Aerial crown-view tile of a tropical tree (Barro Colorado Island, Panama), acquired 20241112:
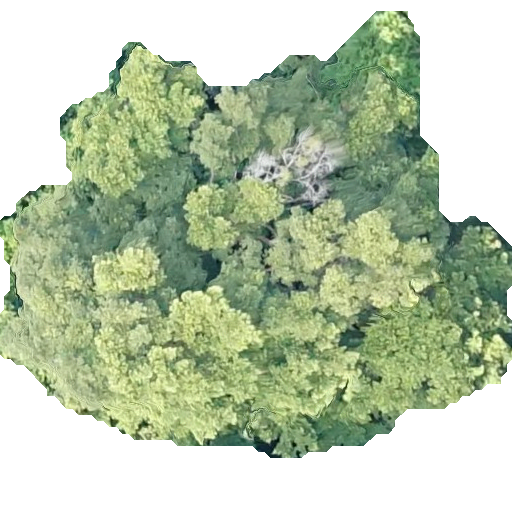
Species: Guapira myrtiflora
GBIF accepted scientific name: Guapira myrtiflora
Crown area: 250.971 m²